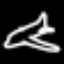
Label: airplane